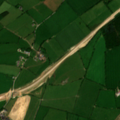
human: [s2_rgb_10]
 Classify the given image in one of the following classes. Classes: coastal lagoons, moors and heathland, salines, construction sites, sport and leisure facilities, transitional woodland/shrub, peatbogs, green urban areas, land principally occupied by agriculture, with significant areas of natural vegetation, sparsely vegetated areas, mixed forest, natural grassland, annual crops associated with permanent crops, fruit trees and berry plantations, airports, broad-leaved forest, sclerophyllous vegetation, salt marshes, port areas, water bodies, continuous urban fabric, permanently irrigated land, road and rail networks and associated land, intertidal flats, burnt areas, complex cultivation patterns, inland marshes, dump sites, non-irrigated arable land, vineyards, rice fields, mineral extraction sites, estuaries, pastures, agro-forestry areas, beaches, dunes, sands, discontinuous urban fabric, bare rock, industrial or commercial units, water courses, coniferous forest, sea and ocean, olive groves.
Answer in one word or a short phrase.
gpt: construction sites, non-irrigated arable land, pastures